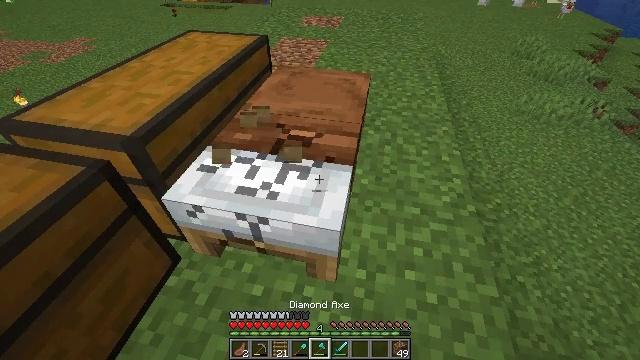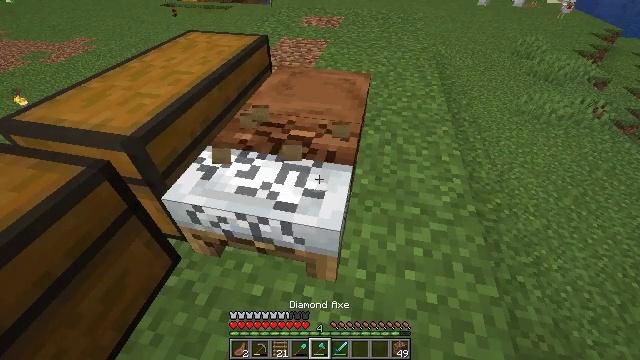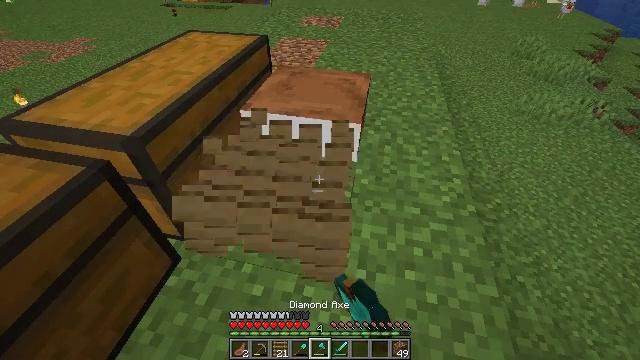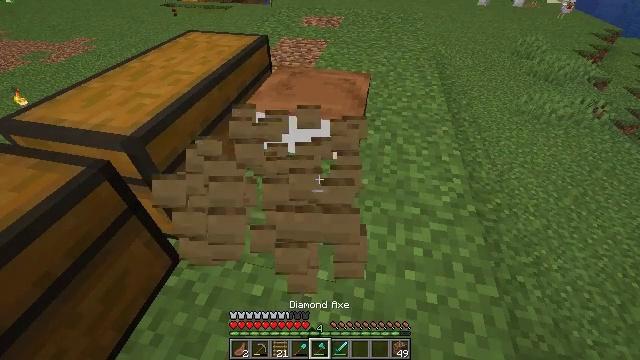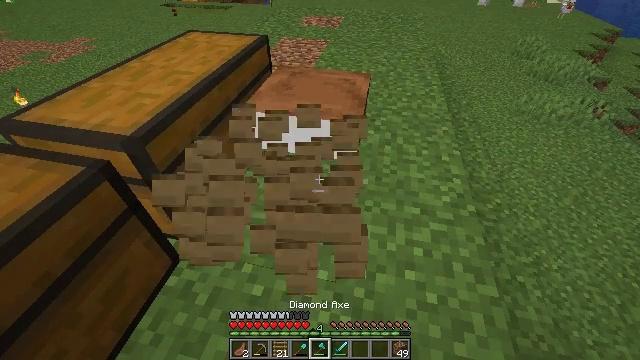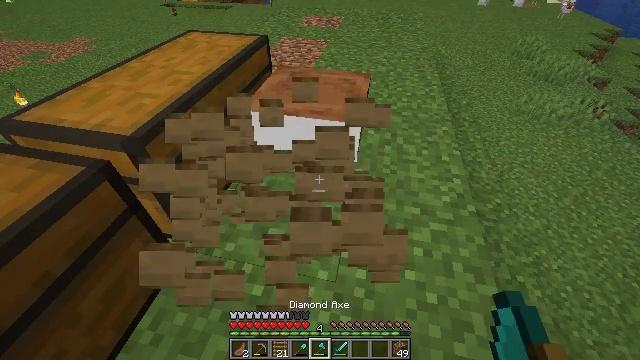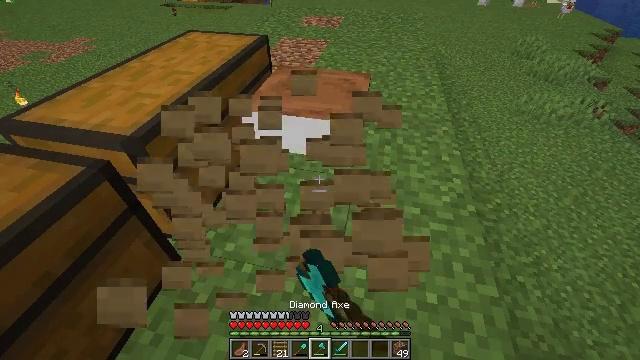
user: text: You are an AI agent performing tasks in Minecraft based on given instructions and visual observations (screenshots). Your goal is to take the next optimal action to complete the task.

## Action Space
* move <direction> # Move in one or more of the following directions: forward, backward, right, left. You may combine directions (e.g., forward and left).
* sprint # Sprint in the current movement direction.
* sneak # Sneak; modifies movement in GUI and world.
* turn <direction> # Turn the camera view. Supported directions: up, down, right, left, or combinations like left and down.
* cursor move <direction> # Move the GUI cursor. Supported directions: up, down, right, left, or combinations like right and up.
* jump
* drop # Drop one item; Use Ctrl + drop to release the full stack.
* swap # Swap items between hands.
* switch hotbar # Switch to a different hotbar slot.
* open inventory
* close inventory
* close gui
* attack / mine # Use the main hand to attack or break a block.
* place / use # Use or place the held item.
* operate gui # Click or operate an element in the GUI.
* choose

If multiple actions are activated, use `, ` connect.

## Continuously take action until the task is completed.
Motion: motion action
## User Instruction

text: Mine the brown bed to pick it up.
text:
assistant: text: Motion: attack / mine
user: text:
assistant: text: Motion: attack / mine
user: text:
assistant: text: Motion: attack / mine
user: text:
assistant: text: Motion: attack / mine
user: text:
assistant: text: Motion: attack / mine
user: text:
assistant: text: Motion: attack / mine
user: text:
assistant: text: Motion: attack / mine